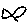
Label: fish